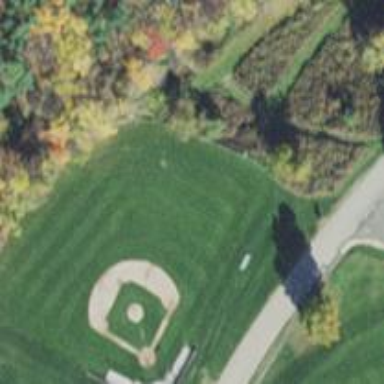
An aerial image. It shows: Baseball pitch for leisure land activities.